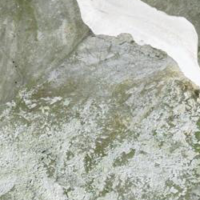
EUNIS habitat code: 48
Species observed at this site:
Silene acaulis
Capreolus capreolus